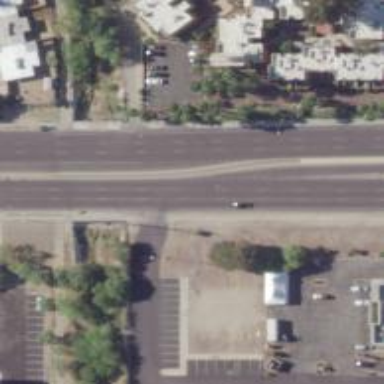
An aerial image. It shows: Asphalt trunk highway.